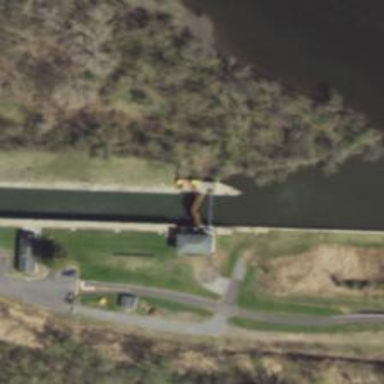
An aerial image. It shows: Lock gate on waterway.